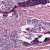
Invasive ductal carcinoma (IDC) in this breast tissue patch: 1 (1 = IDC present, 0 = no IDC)